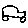
Label: car